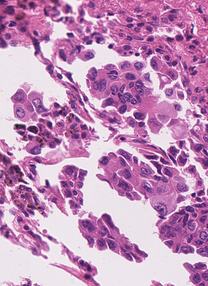
Tumor epithelial tissue: yes
Tumor-associated stroma tissue: yes
Normal tissue: no